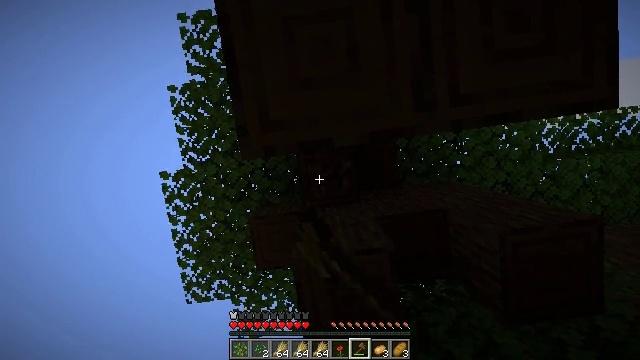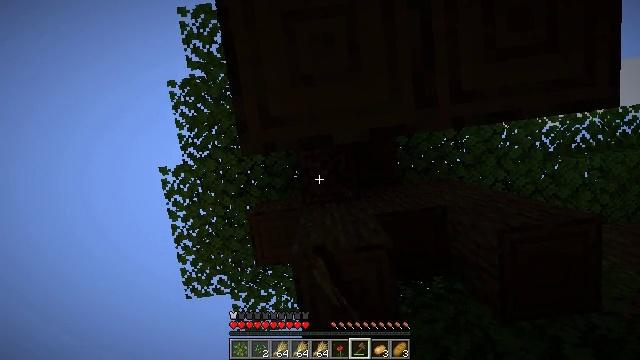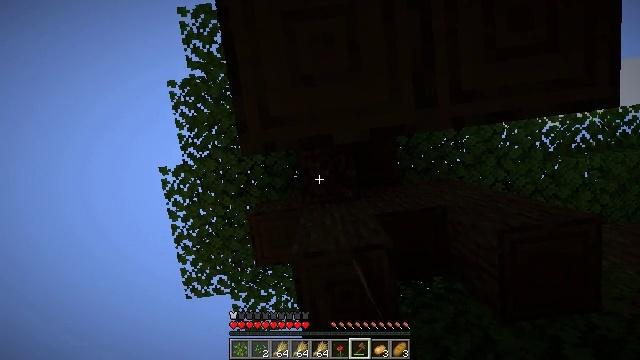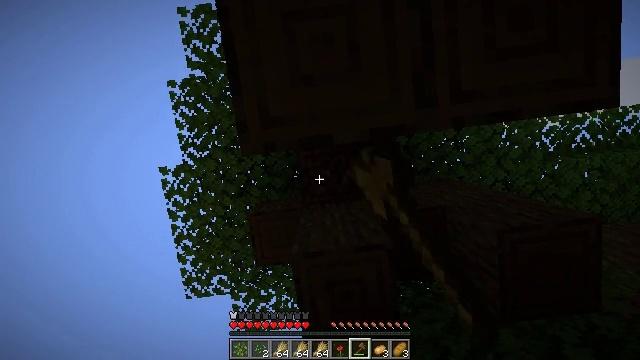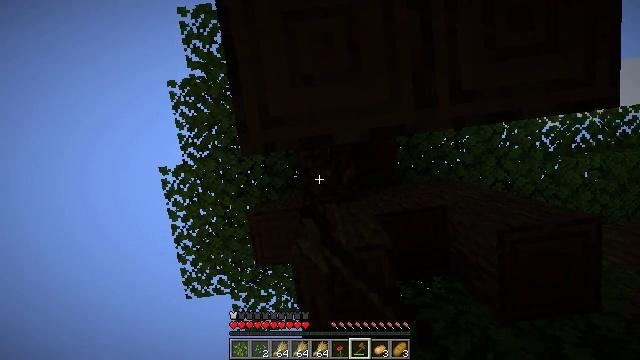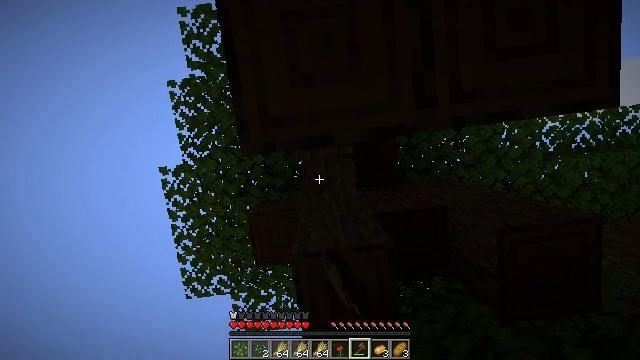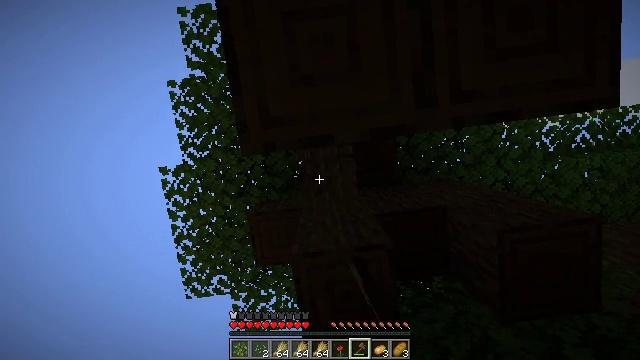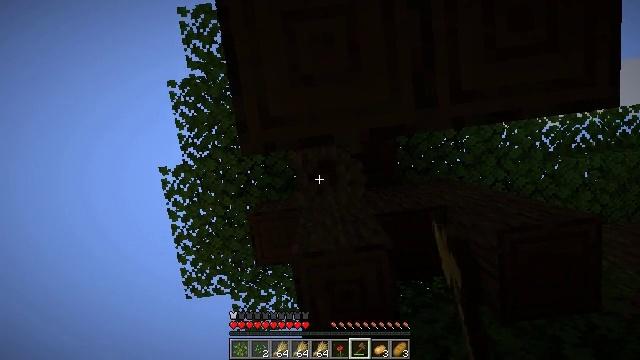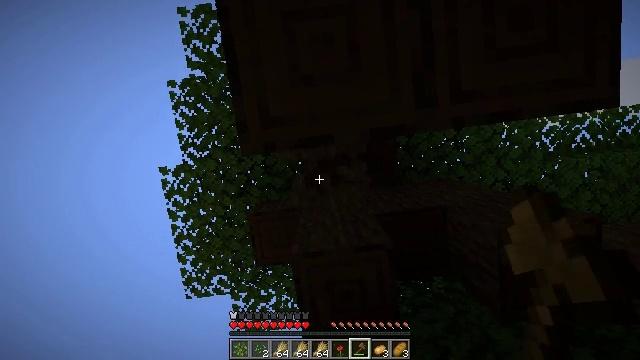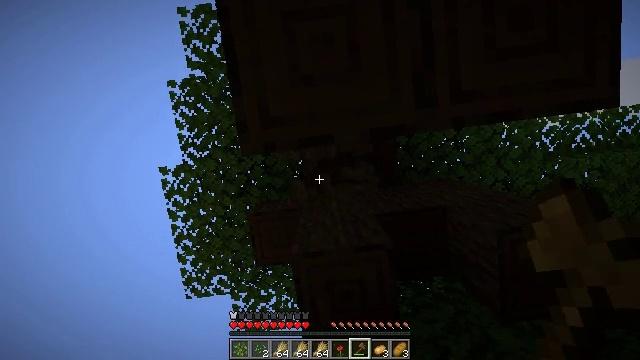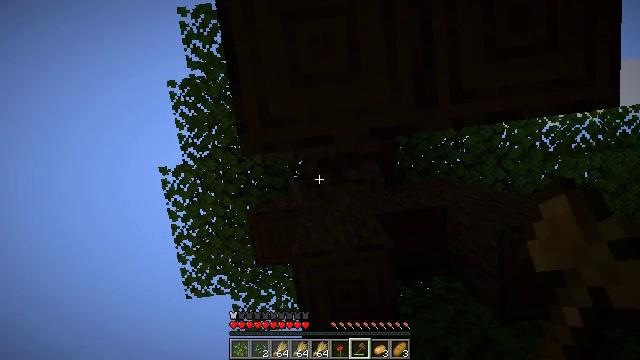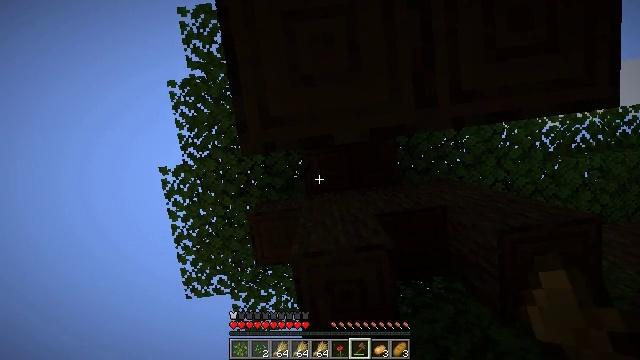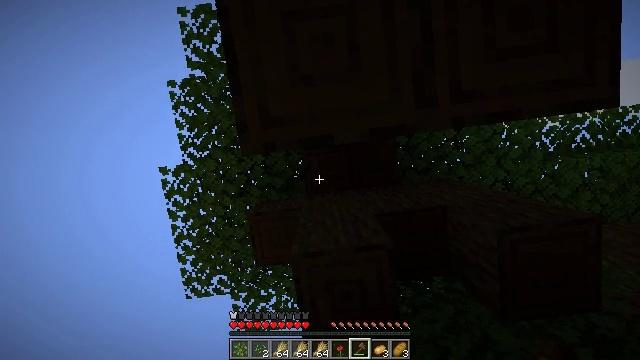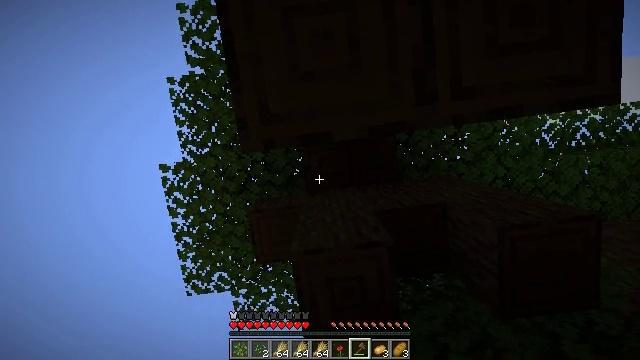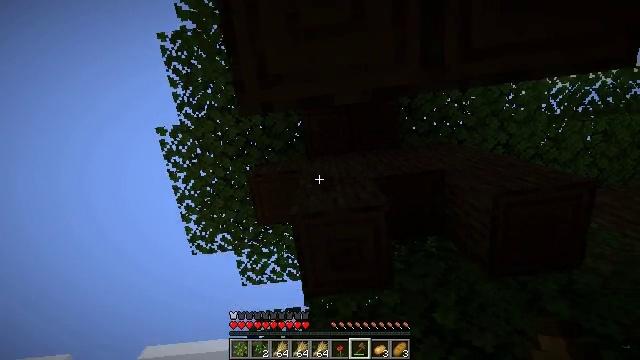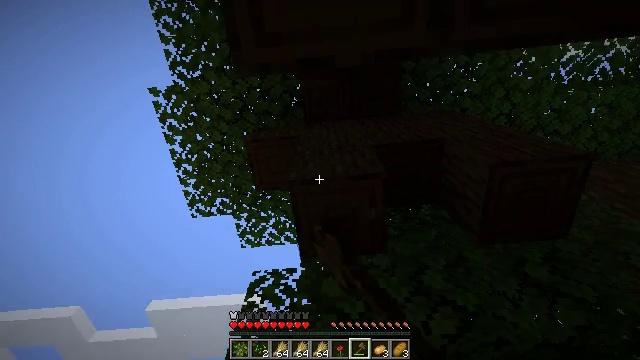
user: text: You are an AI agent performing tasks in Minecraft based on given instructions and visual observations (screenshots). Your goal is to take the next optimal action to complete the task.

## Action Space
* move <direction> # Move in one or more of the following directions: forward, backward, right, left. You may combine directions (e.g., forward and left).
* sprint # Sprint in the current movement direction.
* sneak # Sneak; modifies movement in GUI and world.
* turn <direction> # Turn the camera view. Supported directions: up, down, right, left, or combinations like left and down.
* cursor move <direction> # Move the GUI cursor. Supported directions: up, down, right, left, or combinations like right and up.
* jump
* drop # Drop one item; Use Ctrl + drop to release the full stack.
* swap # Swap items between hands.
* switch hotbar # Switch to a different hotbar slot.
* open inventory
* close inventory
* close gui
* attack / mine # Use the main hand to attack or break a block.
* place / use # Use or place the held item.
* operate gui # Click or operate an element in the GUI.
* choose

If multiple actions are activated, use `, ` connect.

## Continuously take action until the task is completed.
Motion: motion action
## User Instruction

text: Chop down the dark oak log.
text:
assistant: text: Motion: attack / mine
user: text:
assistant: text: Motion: attack / mine
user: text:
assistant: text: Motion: attack / mine
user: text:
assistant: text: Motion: attack / mine
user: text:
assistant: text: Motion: attack / mine
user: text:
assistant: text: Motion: attack / mine
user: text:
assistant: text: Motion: attack / mine
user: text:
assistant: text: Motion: attack / mine
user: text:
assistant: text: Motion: attack / mine
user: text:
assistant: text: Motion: attack / mine
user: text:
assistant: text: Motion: attack / mine
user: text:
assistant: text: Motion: attack / mine
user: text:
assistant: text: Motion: attack / mine
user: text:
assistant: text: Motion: turn down, attack / mine
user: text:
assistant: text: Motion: turn right and down, attack / mine
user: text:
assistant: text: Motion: turn down, attack / mine
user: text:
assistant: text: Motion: attack / mine
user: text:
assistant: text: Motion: attack / mine
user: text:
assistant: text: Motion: attack / mine
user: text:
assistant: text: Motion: attack / mine
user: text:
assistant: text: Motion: attack / mine
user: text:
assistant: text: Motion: attack / mine
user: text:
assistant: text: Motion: attack / mine
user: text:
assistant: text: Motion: attack / mine
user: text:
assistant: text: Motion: attack / mine
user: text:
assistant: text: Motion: attack / mine
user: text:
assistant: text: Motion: attack / mine
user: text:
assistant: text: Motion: attack / mine
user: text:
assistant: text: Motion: attack / mine
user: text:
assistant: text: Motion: attack / mine